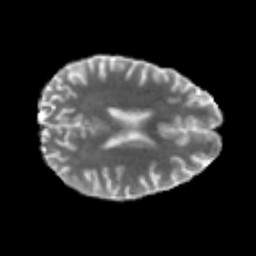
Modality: MD
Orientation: axial
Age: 26
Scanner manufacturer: philips
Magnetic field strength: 3 T
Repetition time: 8.56 s
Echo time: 0.1273 s